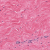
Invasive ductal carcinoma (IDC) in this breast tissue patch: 0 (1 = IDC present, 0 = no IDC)